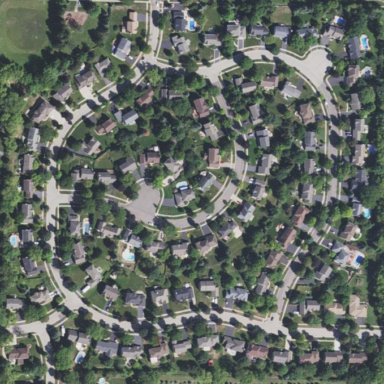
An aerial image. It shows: This residential area consists of single-family homes.